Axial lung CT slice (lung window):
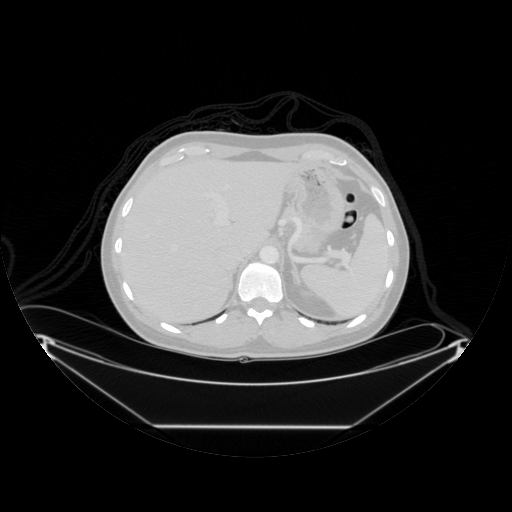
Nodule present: no